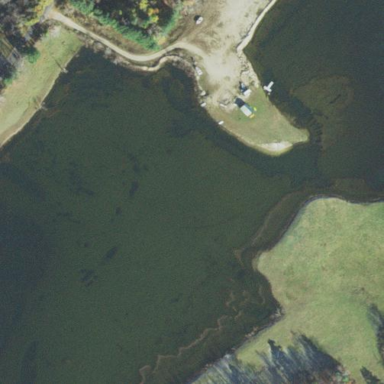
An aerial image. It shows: Serene pond surrounded by nature.